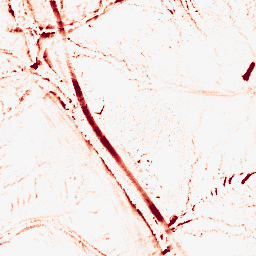
Category: morphological
Decomposition family: morphological
Decomposition parameters: operation: opening
size: 5
Upsampling method: sinc_blackman
Upsampling parameters: scale: 4
kernel_size: 16
Upsampling scale: 4